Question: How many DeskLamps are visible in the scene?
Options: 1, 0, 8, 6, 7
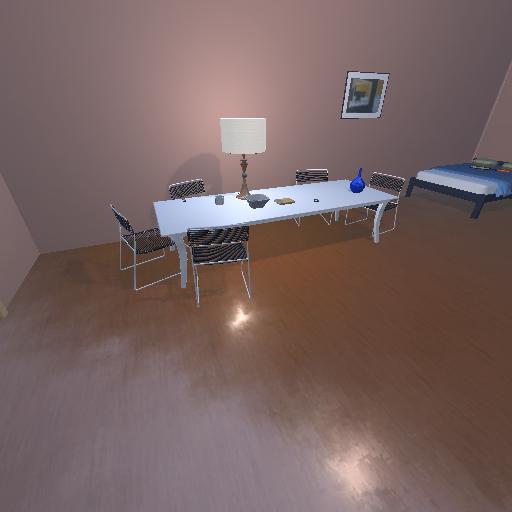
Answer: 1